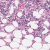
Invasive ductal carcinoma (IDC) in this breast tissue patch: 1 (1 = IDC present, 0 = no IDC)